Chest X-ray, AP view. Patient: 34 years old, sex M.
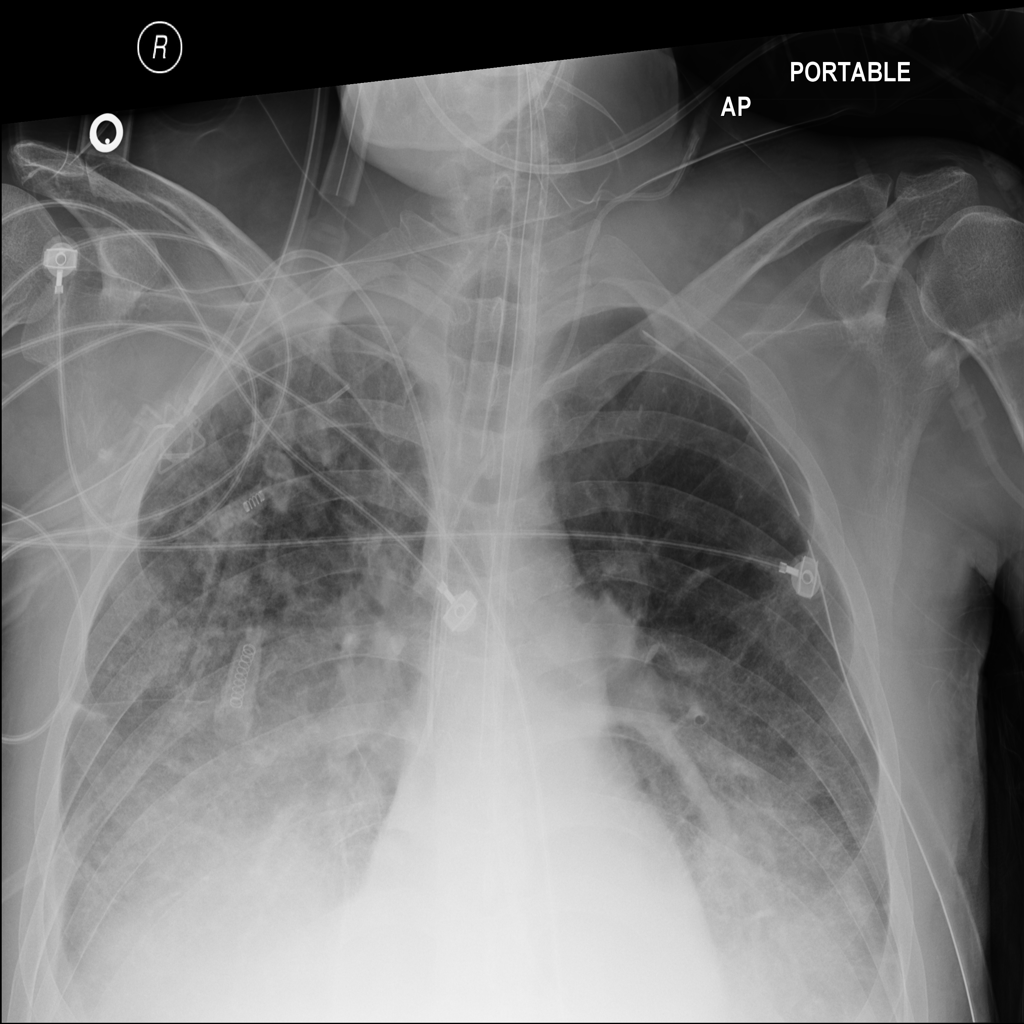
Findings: Effusion, Infiltration